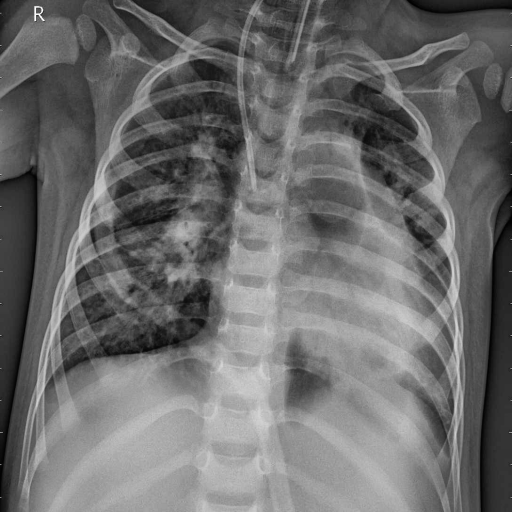
Finding: PNEUMONIA